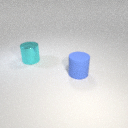
large blue rubber cylinder in front of large cyan metal cylinder